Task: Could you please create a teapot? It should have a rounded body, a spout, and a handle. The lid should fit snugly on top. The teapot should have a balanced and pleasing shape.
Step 199:
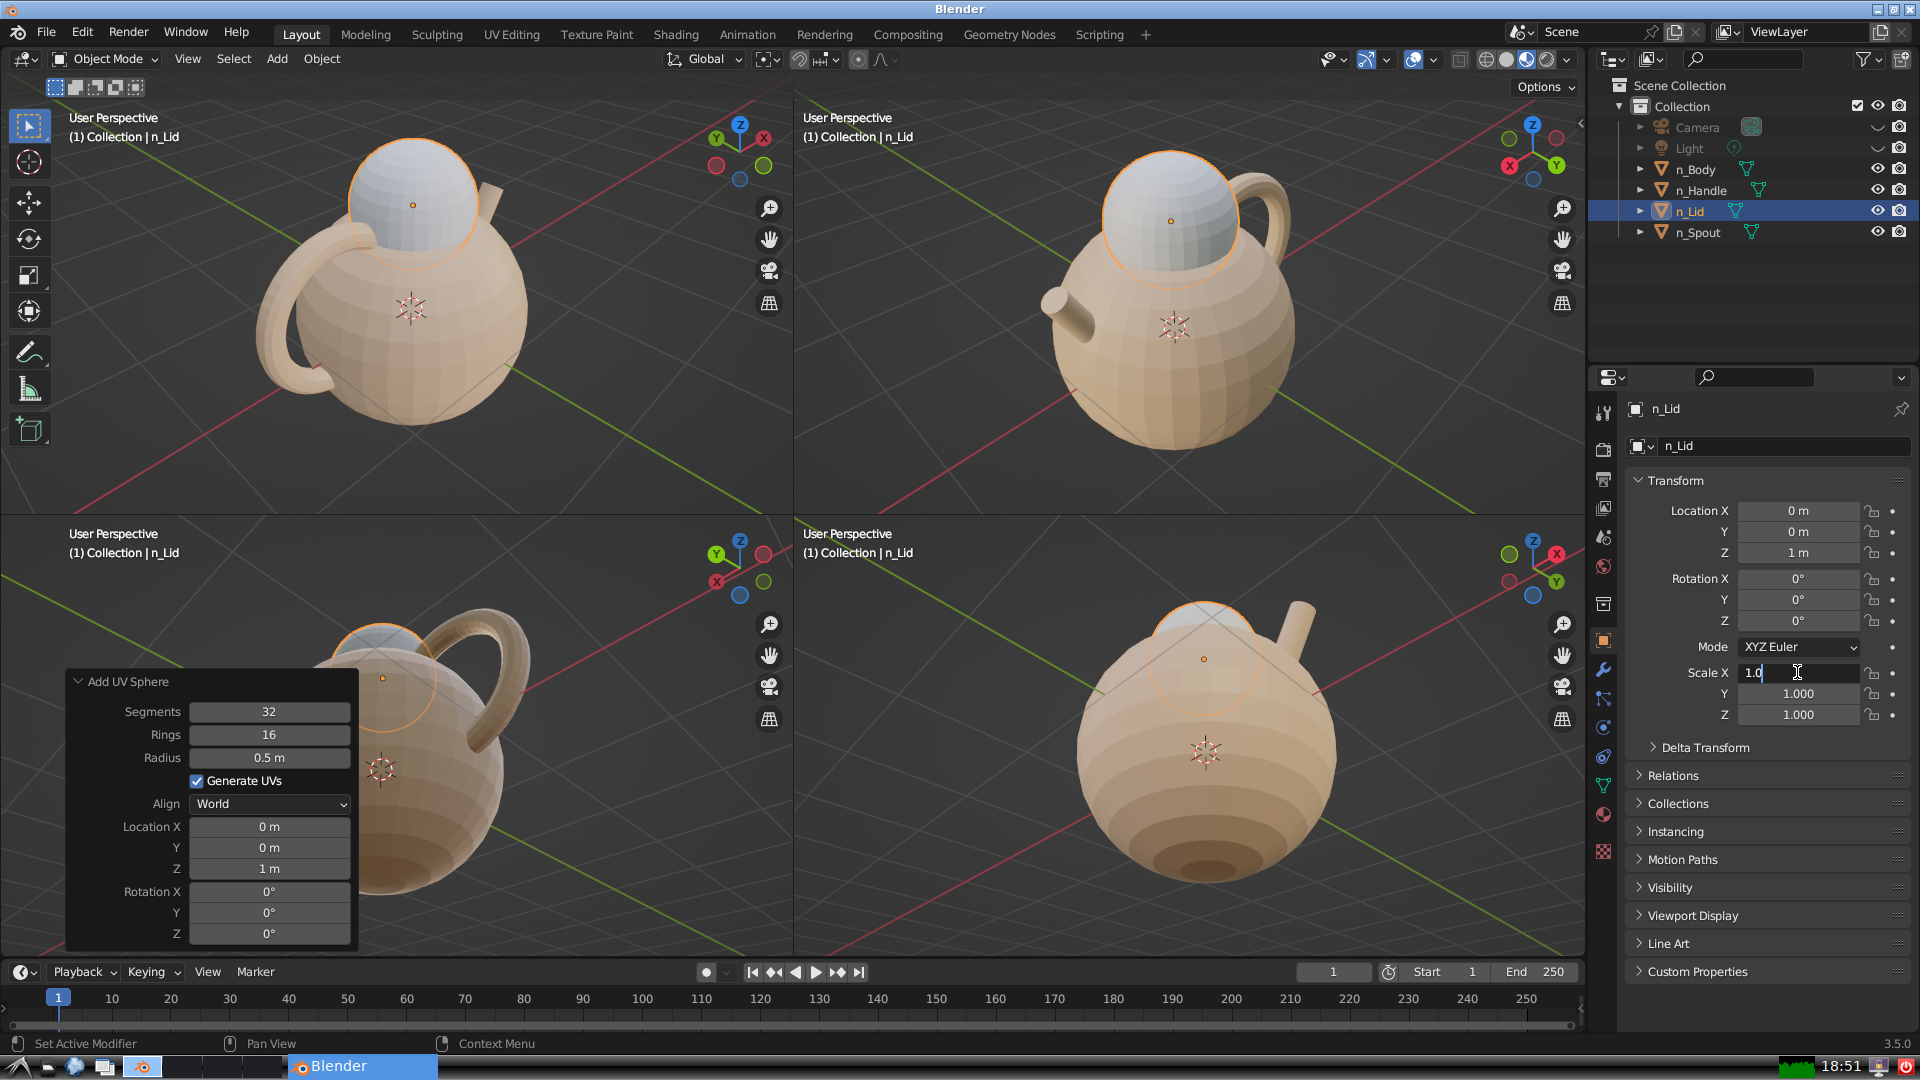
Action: {"key_press": ['Return']}